Question: I have two png-images for the pressed and released state of a button. I'd like to build a button that accomplishes the following:
1. Has no background/border (only those two images visible)
2. Does not highlight with a blue rectangle when clicked (only by cycling through those images)
3. Does not get activated, when the user clicks on a transparent part of the image.

As you can see, the button is not rectangular, so the last point mentioned above might be tricky.
I already tried to use an 'ImageButton' and managed to meet point 1, but I failed at point 2.
Is there another 'View' I can use, that does the work for me? If not, could you hint me what techniques I should look into to solve this?
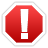
Answer: Just use 'ImageView'
One image set as background, second as src.
And it resolve all your problems